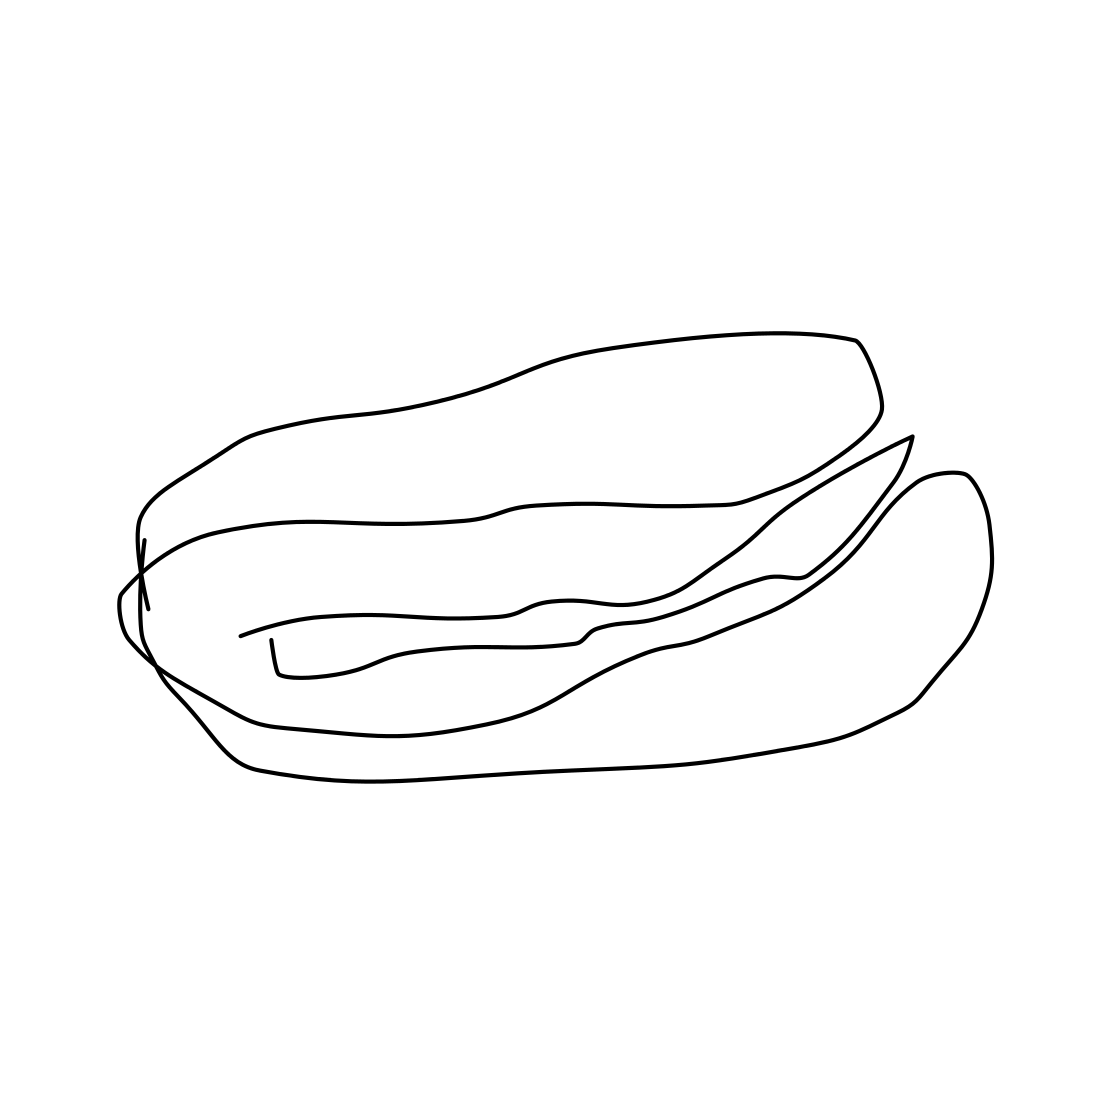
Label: hot-dog